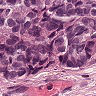
Metastatic tissue present: yes